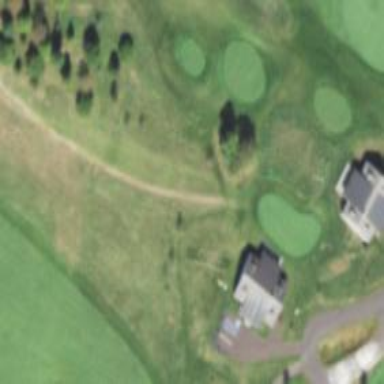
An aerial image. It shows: Rough area on grassy golf course.